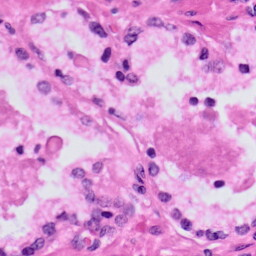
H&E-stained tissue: Prostate